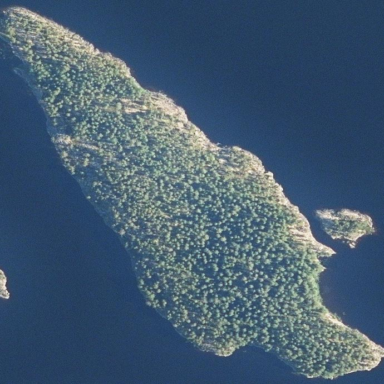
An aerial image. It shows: Islet.